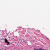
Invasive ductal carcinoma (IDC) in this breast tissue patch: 0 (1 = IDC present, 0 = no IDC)